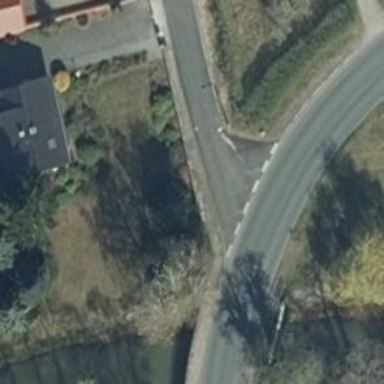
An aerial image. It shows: Asphalt road in residential area.